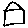
Label: house